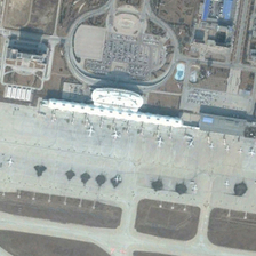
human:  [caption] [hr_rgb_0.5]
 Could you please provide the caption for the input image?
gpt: the parking aron between an rounf airport and the runway .

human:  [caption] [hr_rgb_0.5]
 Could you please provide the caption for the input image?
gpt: there is a circular road and some buildings built on the field  next to which is an airport .

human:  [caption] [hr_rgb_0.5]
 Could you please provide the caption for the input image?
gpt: the striped termial building separates the landside and airside which contains a large apron and runways .

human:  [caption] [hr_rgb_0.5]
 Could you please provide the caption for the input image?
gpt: there is a circular road and some buildings built on the field  next to which is an airport composed of terminal buildings  tarmac with parked planes and runways .

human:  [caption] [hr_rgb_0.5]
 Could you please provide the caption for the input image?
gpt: some planes are near a runway and some buildings with a parking lot .